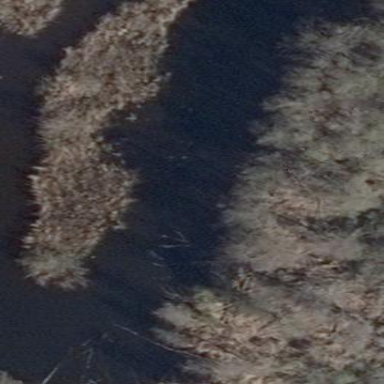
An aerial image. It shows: Swamp in wetland area.